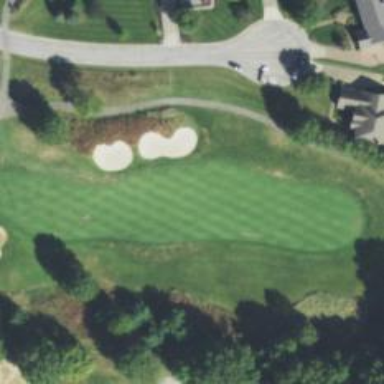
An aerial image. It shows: View of golf hole.